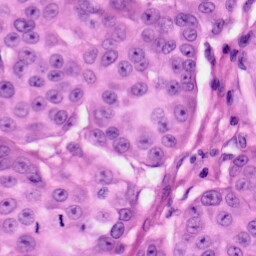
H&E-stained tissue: Skin